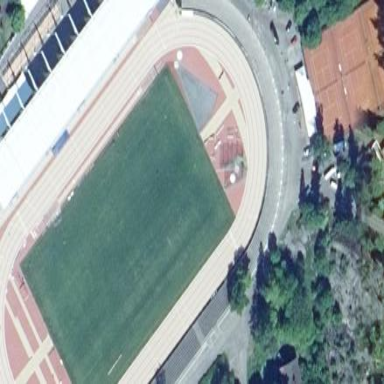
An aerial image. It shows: Stadium designed for athletics.